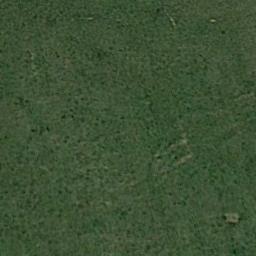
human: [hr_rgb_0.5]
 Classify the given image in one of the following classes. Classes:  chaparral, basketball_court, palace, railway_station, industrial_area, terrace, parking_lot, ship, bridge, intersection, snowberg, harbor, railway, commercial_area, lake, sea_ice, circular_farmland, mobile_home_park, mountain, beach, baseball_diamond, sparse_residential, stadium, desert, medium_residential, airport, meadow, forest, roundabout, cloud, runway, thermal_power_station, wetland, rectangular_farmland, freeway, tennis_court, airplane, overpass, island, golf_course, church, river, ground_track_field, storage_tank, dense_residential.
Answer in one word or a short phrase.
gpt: meadow